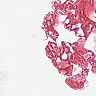
Metastatic tissue present: no